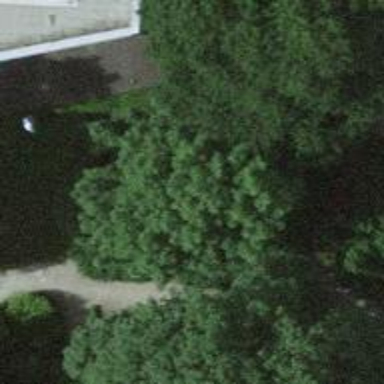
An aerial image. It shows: Broadleaved deciduous tree located in park.